Field crop: maize
Growth stage: 2
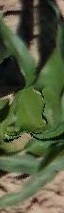
Species: maize